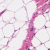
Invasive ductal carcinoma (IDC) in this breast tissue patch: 0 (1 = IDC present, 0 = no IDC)